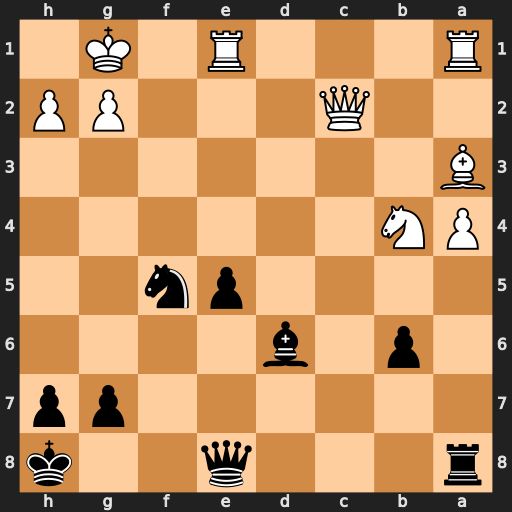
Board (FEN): r3q2k/6pp/1p1b4/4pn2/PN6/B7/2Q3PP/R3R1K1
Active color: b
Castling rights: -
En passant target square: -
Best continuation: Bc5+ Qxc5 bxc5